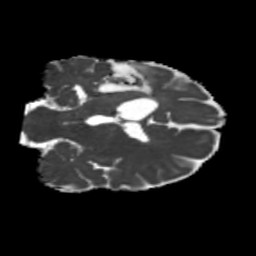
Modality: MD
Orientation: coronal
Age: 42
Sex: male
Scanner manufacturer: siemens
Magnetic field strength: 3 T
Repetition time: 5.25 s
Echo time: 0.08 s